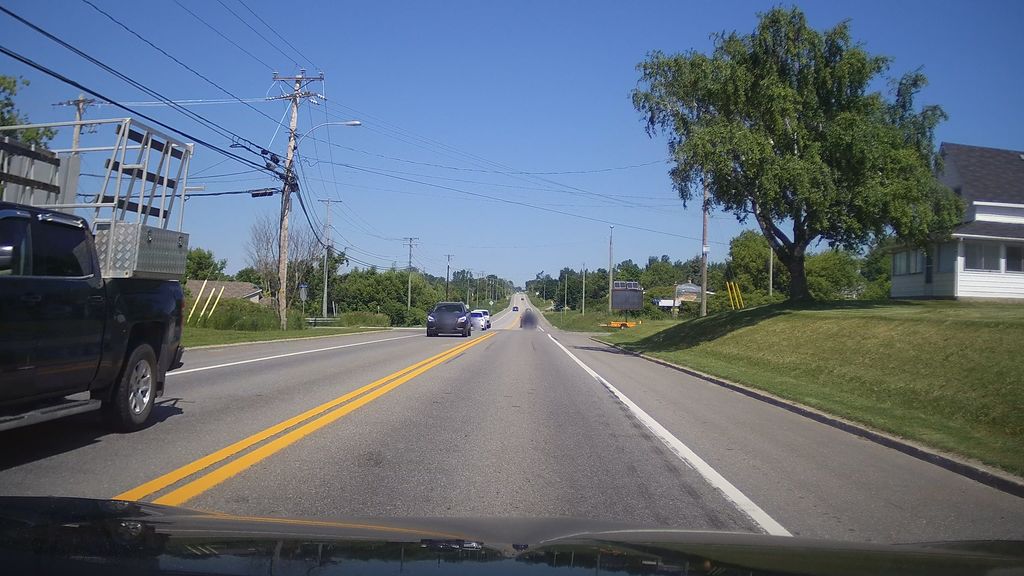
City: ottawa-gatineau